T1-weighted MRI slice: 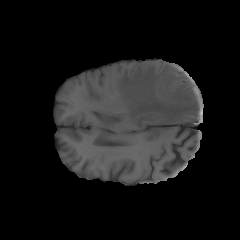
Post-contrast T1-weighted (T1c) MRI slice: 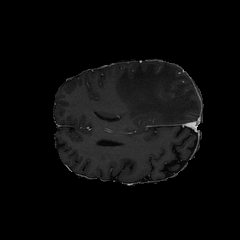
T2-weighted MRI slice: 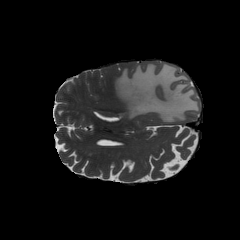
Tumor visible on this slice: yes